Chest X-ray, AP view. Patient: 26 years old, sex F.
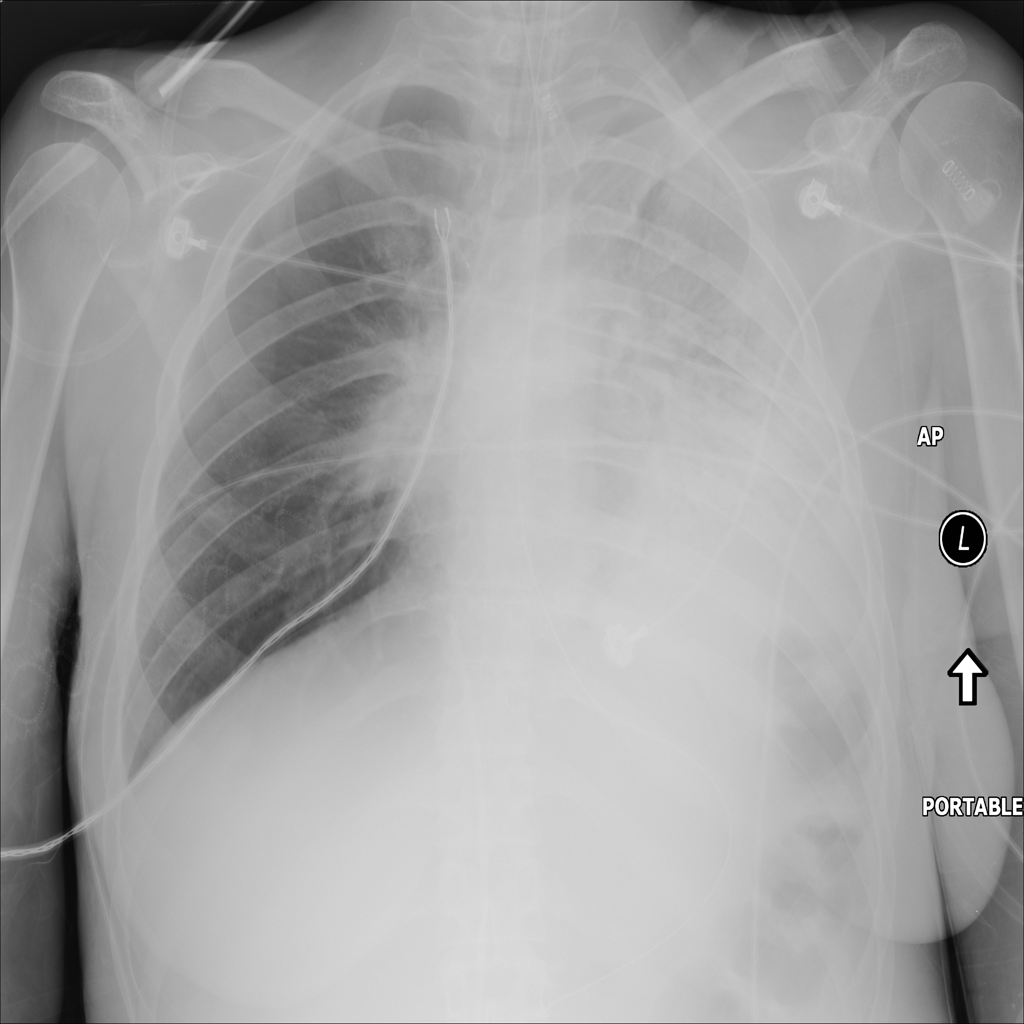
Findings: Effusion